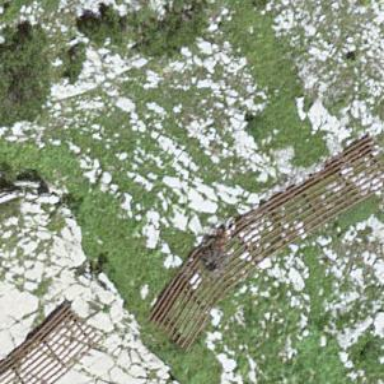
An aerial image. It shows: Structure designed as avalanche protection.